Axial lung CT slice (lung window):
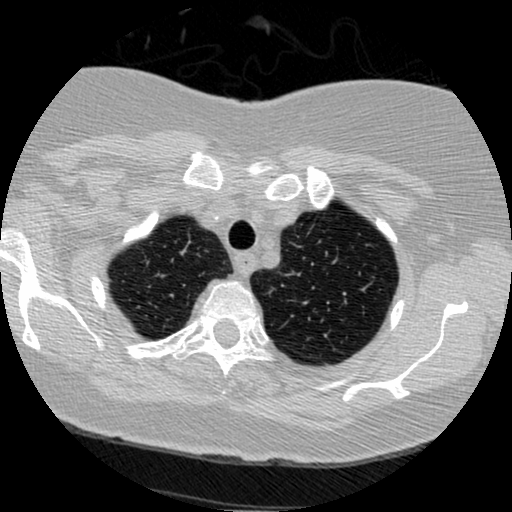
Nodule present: no